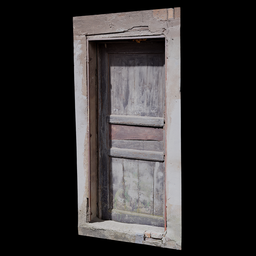
Label: architecture